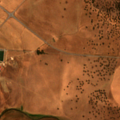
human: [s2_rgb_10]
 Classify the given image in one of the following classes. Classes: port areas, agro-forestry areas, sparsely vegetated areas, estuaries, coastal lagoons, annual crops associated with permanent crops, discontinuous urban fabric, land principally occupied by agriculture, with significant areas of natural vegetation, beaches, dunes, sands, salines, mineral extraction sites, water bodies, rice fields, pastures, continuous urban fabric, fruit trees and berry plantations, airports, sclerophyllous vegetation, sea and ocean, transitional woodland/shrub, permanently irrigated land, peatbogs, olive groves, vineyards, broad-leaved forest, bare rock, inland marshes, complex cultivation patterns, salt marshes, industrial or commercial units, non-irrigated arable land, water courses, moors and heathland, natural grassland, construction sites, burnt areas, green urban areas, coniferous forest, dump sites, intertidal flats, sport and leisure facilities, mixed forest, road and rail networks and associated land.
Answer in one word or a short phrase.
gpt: discontinuous urban fabric, non-irrigated arable land, permanently irrigated land, olive groves, complex cultivation patterns, agro-forestry areas, water bodies